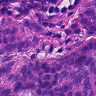
Metastatic tissue present: yes